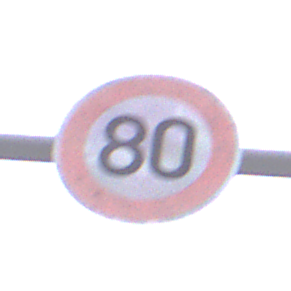
Verkehrszeichen: Geschwindigkeit80
Umgebung: Outdoor, Nature
Tageszeit: Midday
Wetter: Overcast
Licht: Natural
Jahreszeit: Autumn
Kontrast: LowContrast